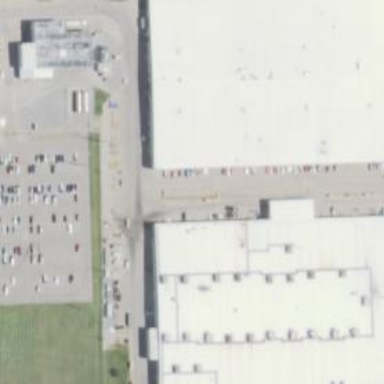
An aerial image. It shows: Manufacturing building.